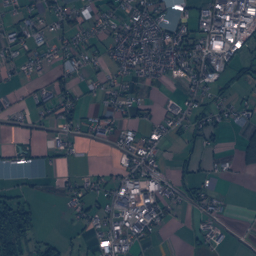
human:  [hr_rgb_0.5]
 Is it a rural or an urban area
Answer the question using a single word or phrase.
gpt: urban

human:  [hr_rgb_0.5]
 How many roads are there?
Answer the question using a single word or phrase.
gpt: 426

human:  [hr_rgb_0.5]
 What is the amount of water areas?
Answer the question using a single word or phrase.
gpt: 43

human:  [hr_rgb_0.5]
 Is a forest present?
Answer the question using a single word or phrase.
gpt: yes

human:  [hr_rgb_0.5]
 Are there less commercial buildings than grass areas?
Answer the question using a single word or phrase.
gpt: yes

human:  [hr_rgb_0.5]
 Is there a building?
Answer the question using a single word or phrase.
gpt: yes

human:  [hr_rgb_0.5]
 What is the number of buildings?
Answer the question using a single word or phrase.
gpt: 1702

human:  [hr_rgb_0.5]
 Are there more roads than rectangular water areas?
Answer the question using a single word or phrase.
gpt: yes

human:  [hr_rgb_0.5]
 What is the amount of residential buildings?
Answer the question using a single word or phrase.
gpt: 1542

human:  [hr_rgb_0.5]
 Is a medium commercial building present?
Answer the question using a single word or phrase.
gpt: yes

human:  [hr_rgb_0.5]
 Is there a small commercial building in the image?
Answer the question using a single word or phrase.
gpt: yes

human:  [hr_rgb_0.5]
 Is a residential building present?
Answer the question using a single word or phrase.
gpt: yes

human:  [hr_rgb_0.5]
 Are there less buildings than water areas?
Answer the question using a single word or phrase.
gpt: no

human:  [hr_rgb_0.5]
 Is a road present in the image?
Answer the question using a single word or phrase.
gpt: yes

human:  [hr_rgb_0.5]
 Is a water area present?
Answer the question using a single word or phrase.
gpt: yes

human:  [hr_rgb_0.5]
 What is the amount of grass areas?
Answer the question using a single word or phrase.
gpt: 446

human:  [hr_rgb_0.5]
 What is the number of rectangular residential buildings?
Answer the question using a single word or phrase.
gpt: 802

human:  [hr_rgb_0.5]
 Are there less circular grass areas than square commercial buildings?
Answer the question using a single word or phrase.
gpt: no

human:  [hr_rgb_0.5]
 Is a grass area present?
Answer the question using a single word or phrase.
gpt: yes

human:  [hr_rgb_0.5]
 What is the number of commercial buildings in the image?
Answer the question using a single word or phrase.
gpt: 117

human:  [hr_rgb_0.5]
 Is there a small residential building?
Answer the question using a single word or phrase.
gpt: yes

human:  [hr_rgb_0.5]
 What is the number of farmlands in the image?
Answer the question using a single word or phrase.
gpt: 118

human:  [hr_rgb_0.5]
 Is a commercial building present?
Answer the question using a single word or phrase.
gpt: yes

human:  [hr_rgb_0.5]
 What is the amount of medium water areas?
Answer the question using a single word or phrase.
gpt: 8

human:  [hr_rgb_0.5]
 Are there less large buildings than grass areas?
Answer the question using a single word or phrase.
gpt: yes

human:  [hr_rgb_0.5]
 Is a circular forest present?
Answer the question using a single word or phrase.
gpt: no

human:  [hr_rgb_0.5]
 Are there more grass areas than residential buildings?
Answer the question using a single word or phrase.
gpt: no

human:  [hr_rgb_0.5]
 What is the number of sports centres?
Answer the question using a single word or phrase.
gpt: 1

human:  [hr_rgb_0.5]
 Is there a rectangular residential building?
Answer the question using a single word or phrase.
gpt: yes

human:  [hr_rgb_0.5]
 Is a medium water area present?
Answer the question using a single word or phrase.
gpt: yes

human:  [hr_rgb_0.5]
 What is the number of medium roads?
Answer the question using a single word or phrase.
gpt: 0

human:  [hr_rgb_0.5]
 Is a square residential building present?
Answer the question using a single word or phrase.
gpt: yes

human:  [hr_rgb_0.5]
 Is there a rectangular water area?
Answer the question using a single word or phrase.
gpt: yes

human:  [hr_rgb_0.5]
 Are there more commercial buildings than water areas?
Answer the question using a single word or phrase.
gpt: yes

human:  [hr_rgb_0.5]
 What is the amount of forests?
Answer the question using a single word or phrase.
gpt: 132

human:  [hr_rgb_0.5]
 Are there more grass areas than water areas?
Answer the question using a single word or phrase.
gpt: yes

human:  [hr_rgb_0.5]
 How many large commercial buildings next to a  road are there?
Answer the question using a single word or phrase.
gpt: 10

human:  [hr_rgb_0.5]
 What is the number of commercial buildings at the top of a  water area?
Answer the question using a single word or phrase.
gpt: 117

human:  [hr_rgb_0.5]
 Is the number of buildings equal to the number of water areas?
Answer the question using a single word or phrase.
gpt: no

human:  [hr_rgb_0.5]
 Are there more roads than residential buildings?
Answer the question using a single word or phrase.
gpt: no

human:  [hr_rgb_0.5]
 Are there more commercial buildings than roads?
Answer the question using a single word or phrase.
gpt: no

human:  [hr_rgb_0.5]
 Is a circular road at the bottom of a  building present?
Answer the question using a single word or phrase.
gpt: no

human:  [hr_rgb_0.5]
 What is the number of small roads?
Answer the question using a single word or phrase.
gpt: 426

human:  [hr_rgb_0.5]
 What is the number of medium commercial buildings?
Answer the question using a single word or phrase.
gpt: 44

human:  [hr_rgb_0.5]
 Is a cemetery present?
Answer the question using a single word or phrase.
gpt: yes

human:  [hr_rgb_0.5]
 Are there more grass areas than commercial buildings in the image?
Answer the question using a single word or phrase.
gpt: yes

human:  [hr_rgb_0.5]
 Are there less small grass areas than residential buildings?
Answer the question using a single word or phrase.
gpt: yes

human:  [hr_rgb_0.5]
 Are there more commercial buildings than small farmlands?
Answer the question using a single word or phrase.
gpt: yes

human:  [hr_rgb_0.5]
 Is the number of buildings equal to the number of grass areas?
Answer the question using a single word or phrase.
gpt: no

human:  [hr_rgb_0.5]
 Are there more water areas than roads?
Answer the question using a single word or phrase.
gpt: no

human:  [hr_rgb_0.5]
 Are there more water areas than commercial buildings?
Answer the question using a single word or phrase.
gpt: no

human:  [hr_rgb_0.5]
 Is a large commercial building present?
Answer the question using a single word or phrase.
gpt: yes

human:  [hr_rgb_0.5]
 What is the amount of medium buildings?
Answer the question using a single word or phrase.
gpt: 75

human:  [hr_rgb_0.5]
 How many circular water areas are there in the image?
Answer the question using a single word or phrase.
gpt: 4

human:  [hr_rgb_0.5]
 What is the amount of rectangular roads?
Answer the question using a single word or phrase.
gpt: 0

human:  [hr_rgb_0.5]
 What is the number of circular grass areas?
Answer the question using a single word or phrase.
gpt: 2

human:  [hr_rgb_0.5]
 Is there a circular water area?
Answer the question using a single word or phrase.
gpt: yes

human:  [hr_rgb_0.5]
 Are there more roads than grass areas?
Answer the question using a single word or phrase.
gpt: no

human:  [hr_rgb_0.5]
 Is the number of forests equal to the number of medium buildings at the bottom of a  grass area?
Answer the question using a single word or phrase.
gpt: no

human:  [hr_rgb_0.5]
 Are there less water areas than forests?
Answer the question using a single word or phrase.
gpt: yes

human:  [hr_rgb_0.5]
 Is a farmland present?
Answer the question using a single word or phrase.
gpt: yes

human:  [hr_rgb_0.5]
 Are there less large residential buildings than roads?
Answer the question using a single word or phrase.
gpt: yes

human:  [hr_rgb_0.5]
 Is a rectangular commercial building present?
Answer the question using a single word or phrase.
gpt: yes

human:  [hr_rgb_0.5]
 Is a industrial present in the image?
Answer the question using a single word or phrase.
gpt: yes